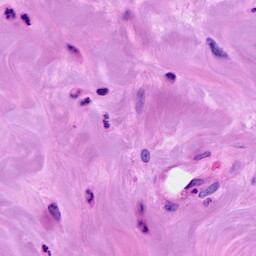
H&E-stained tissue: Breast